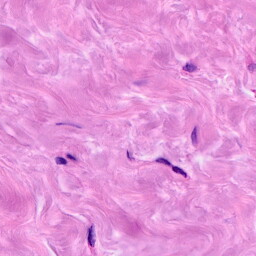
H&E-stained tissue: Breast